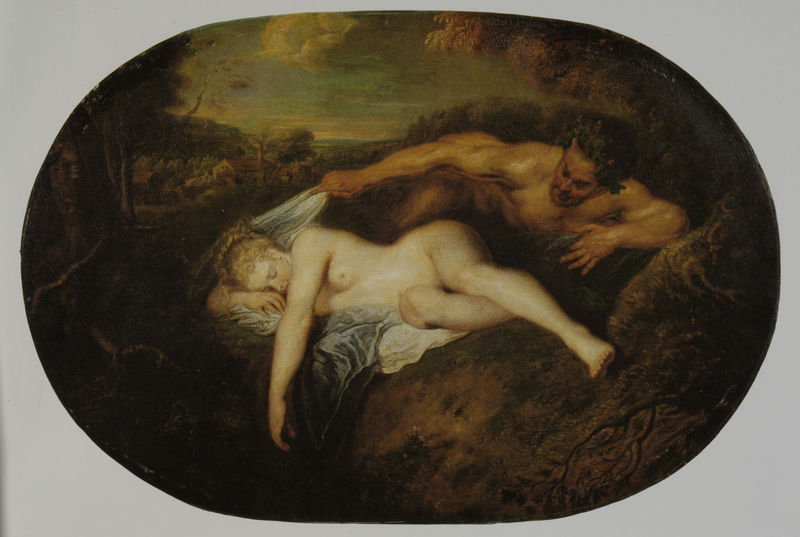
Titel: Nymphe et satyre dit aussi Jupiter et Antiope, Nymphe und Satyr oder Jupiter und Antiope
Künstler: Antoine Watteau
Standort: Paris
Institution: Musée du Louvre
Schlagwörter: akt, baum, berg, blau, dunkel, felsen, fuß, gemälde, gestein, gott, hand, haut, himmel, mann, nackt, rubens, schatten, schlaf, umhang, weiß, wolken, akte, bäume, landschaft, mädchen, abend, ausschnitt, braun, brust, busen, finger, frau, frisur, haar, hell, hintergrund, licht, nacht, schwarz, haus, rot, tuch, wiese, wolke, malerei, alt, bart, blond, jung, wand, arm, arme, gesicht, inkarnat, stein, steine, tod, tot, öl, erde, horizont, häuser, hügel, morgen, natur, weite, büsche, boden, dunkelheit, gold, haare, stoff, paar, locken, wald, genre, oval, rund, beine, bein, brüste, liebe, liegen, schlafen, schlafend, schlafende, beobachten, gebirge, mauer, muskeln, nackte, erotik, abendlandschaft, griff, antike, medaillon, vulkan, wurzel, lichtung, traum, sex, jungfrau, raub, überfall, kranz, mythologie, betrachten, fragment, verführung, wurzeln, üppig, antik, teufel, satyr, fabel, faun, griechisch, mythos, nymphe, pan, sage, venus, ansehen, ackt, herkules, mythen, baumstumpf, zudecken, bachus, mytologie, sartyr, fru, shakespeare, oberon, puck, halbgott, mann und frau, gels, aufdecken, fußarm, satryr, schglafen